Interaction volume radius: 5 \u00c5
Interaction volume height: 25 \u00c5
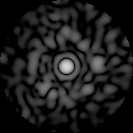
Disorder parameter: 0.8614